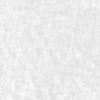
Label: no_change